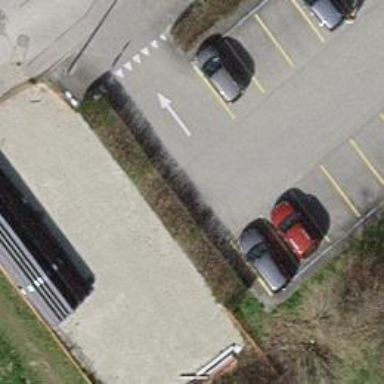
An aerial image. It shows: Road serving as parking aisle.